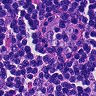
Metastatic tissue present: no